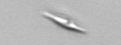
Label: pennate